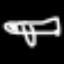
Label: airplane